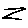
Label: zigzag